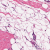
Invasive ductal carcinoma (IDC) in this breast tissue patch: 0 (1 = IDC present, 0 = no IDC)